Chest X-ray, PA view. Patient: 32 years old, sex M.
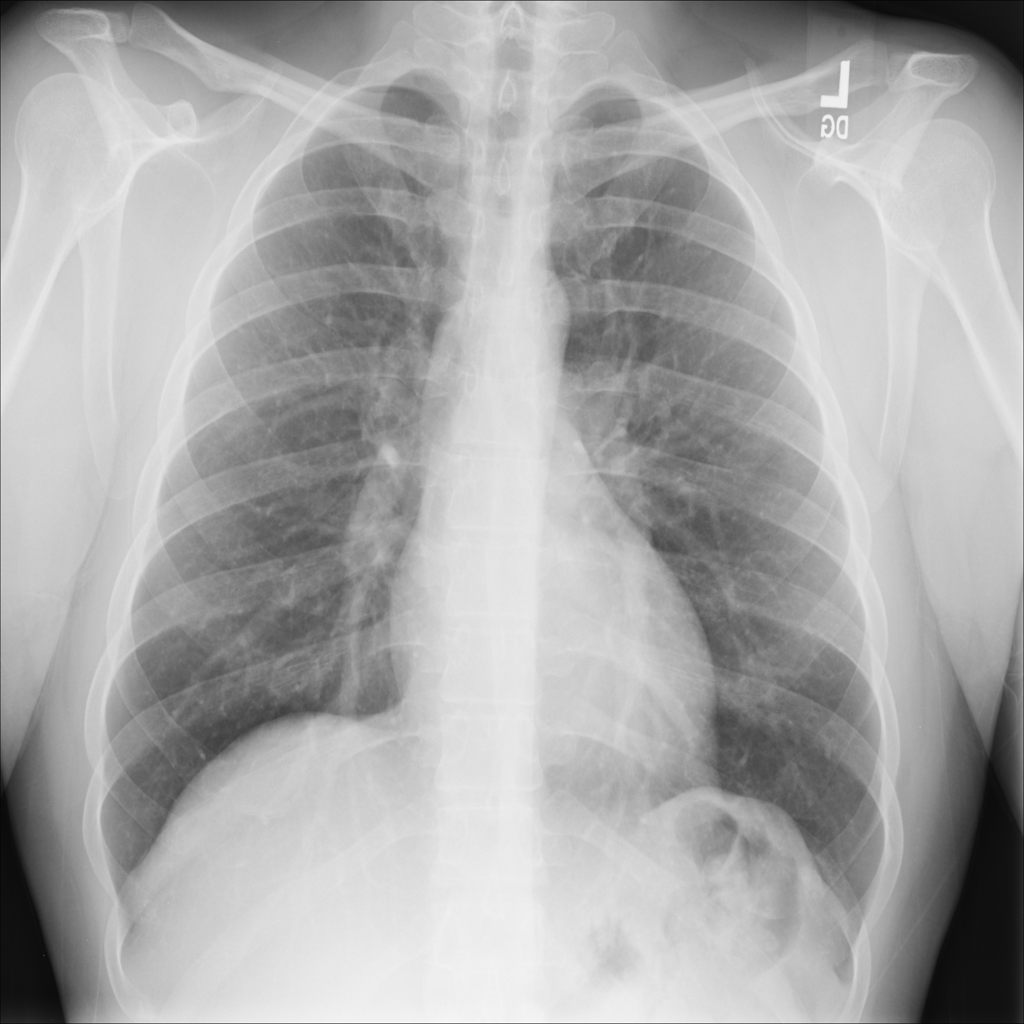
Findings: No Finding